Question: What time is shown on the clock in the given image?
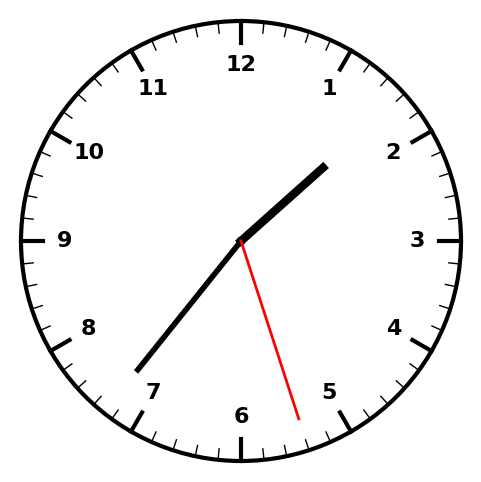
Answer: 01:36:27